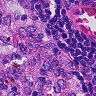
Metastatic tissue present: no